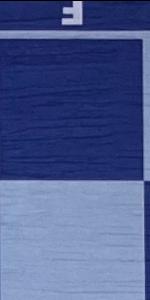
Label: Empty